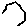
Label: hexagon